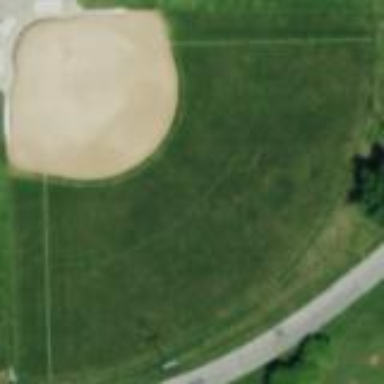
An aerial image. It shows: Baseball pitch for leisure land activities.